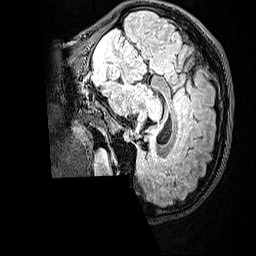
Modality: FLAIR
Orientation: sagittal
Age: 22
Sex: female
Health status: healthy
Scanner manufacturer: siemens
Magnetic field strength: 3 T
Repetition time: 5 s
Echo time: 0.388 s